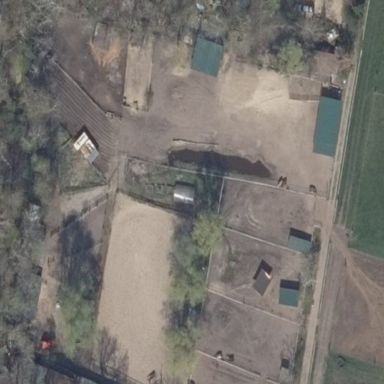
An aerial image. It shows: Farmyard area.